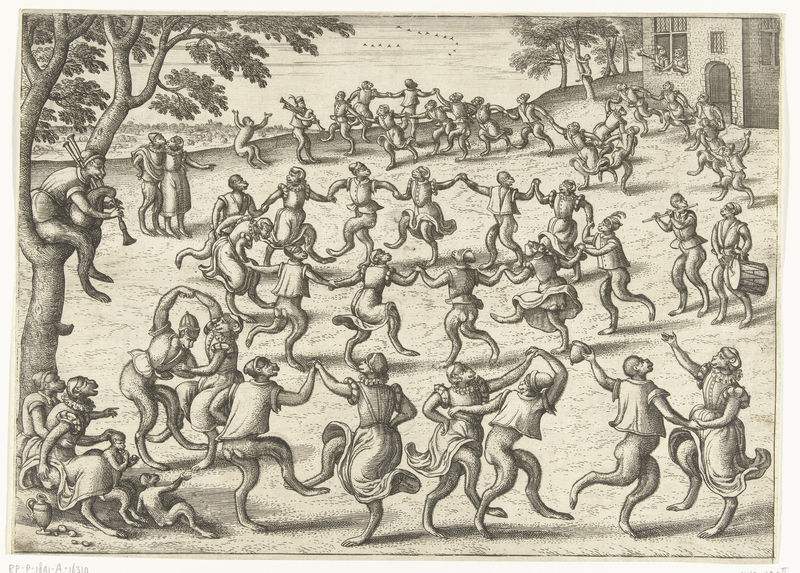
Titel: Rondedans
Künstler: Pieter van der (I) Borcht
Standort: Amsterdam
Institution: Rijksmuseum
Schlagwörter: baum, weiß, fenster, hüte, kleid, kleider, schwarz, gebäude, haus, tiere, wiese, tanz, vögel, adel, paar, musik, wald, affe, krug, bogen, afrika, platz, karikatur, tor, comic, trommel, flöte, querflöte, liebespaar, kostüme, dudelsack, reigen, trommler, astgabel, persiflage, affen, paare, ringelreihen, bekleidet, kreistanz, flötist, astgaben